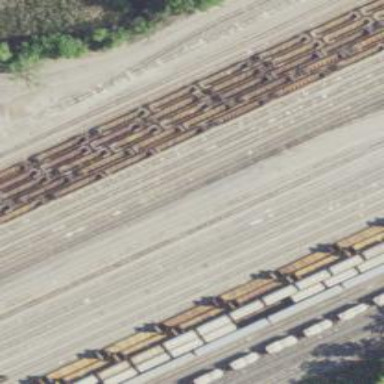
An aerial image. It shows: Railway yard.